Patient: sex M, age 29
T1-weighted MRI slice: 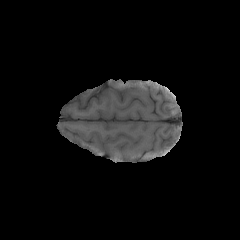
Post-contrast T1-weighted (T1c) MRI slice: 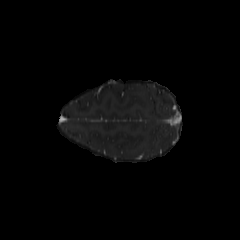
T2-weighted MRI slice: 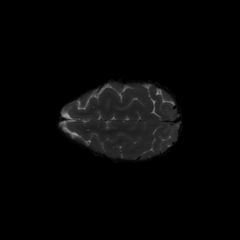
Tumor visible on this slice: no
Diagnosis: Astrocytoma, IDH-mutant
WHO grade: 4